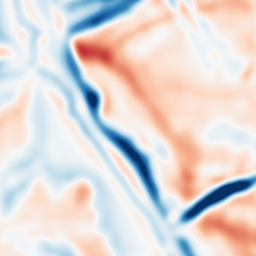
Category: multiscale
Decomposition family: dog
Decomposition parameters: sigma_low: 5
sigma_high: 5
Upsampling method: linear_exact
Upsampling parameters: scale: 8
Upsampling scale: 8